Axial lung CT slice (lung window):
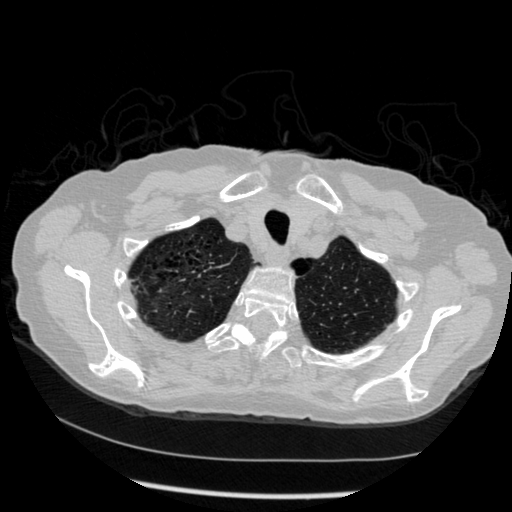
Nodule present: no